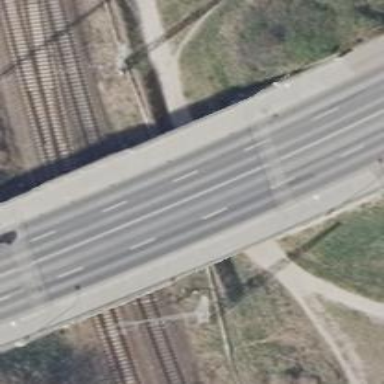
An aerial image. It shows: Secondary road with asphalt surface and bridge. The road has sidewalks on both sides and cycle track.